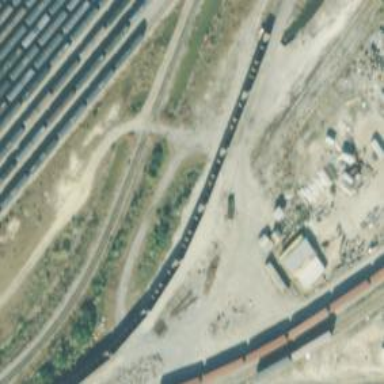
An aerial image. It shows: Rail spur service.